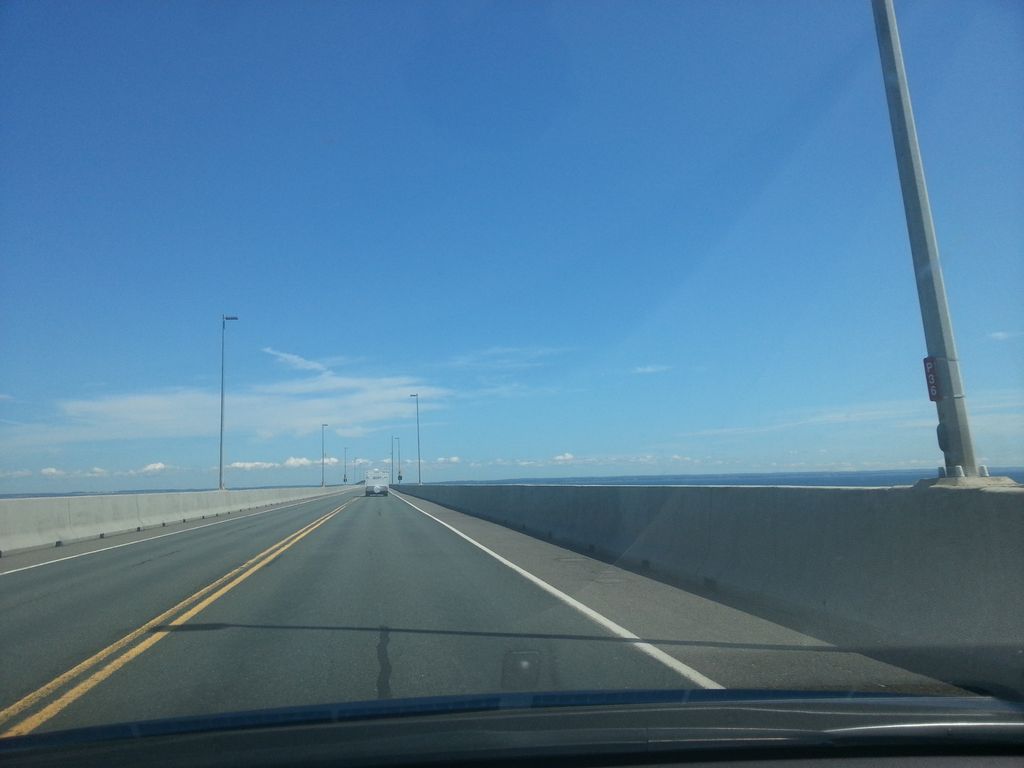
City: charlottetown